Question: I'm new to Electron, while creating transparent window I got this type of shadow:

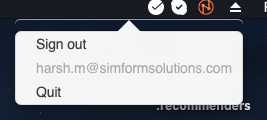
Answer: Just put hasShadow false while creating a window.
'''
const menubarWindow = new BrowserWindow({
frame: false,
hasShadow: false,
fullscreenable: false,
alwaysOnTop: true,
resizable: false,
minimizable: false,
maximizable: false,
transparent: true,
titleBarStyle: 'customButtonsOnHover',
closable: false,
webPreferences: {
nodeIntegration: true,
webSecurity: false,
},
})
'''